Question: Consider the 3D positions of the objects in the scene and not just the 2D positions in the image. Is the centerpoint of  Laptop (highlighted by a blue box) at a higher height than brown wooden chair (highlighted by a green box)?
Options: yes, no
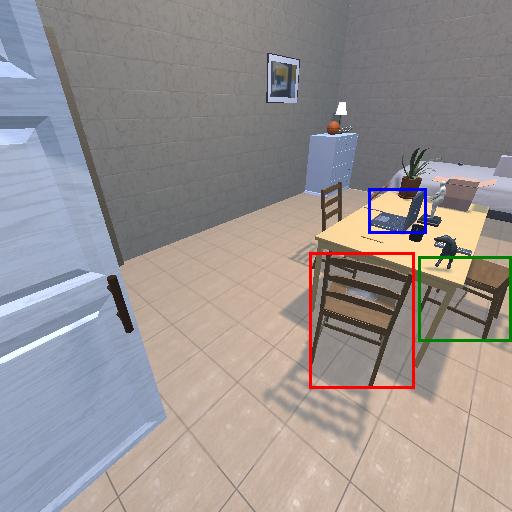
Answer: yes